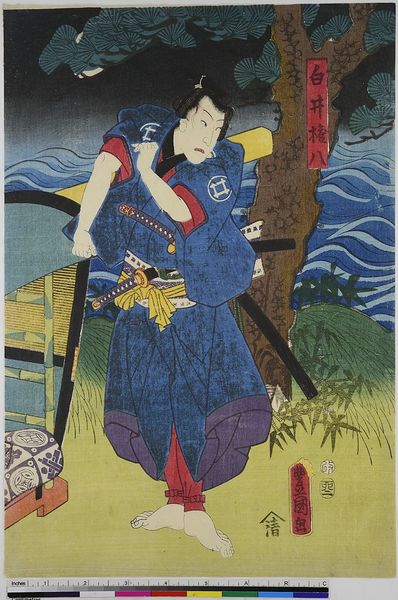
Titel: Schauspieler Bando Shuka I als Chobeis Ehefrau Ofusa und Bando Takesaburo I als Shirai Gonpachi
Künstler: Utagawa Kunisada
Standort: Hamburg
Institution: Museum für Kunst und Gewerbe Hamburg
Schlagwörter: baum, fuß, meer, frau, theater, holzschnitt, schrift, welle, asien, druckgraphik, druckgrafik, schwert, chinesisch, china, zeit, schauspieler, farbholzschnitt, schauspielerin, kimono, kabuki, edo, reproduktionen, druckerzeugnisse, theateraufführung, ukiyo, chineisch, fuß meer